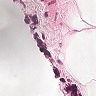
Metastatic tissue present: no